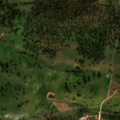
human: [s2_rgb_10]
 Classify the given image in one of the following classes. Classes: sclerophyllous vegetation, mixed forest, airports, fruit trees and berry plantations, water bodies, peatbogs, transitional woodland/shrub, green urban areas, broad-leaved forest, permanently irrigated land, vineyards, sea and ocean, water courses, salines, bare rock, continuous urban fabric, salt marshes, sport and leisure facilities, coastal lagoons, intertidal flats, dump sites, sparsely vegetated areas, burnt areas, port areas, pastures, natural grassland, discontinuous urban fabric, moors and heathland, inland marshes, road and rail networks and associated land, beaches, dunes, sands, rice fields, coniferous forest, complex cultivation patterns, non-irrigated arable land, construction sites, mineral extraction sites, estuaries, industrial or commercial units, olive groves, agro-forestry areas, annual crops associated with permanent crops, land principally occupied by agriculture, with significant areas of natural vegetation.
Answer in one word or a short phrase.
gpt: non-irrigated arable land, agro-forestry areas